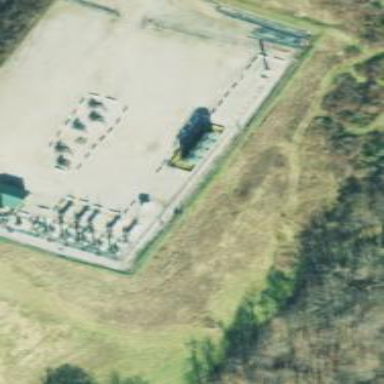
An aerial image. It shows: Industrial area dedicated to fracking.